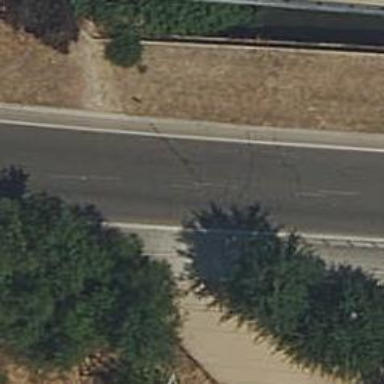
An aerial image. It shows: Marked asphalt cycleway crossing.